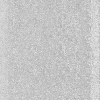
Atmospheric dust classification: dusty